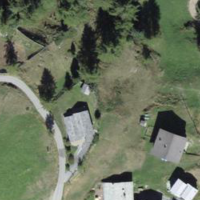
EUNIS habitat code: 26
Species observed at this site:
Chamaenerion angustifolium
Astragalus cicer
Passer domesticus
Spinus spinus
Parus major